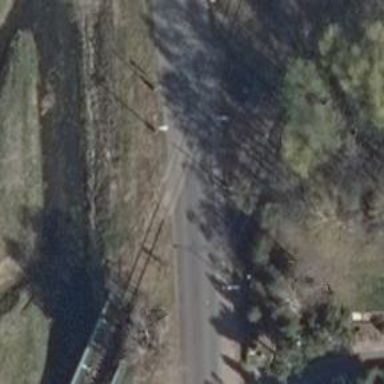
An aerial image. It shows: Level crossing along the railway.